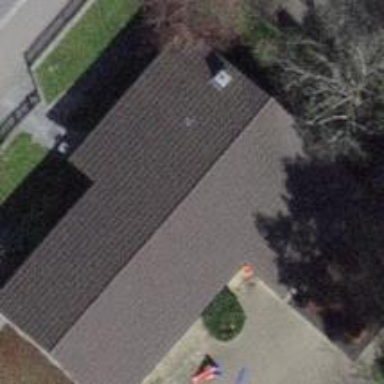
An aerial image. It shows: Building with tiled roof.